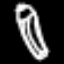
Label: pencil